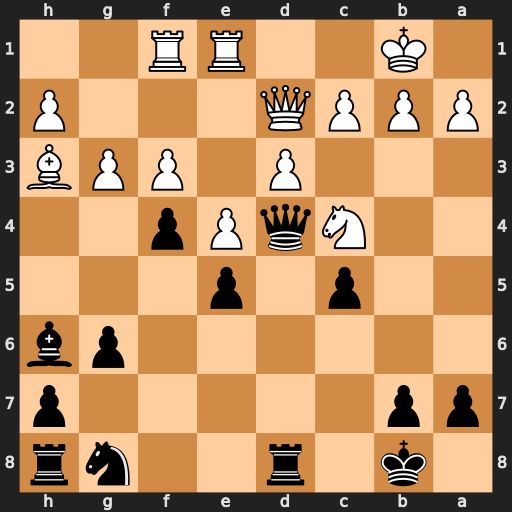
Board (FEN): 1k1r2nr/pp5p/6pb/2p1p3/2NqPp2/3P1PPB/PPPQ3P/1K2RR2
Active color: b
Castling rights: -
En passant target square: -
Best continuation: Qxc4 dxc4 Rxd2